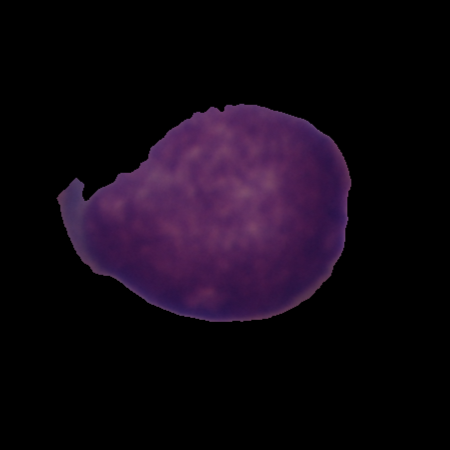
Label: cancer